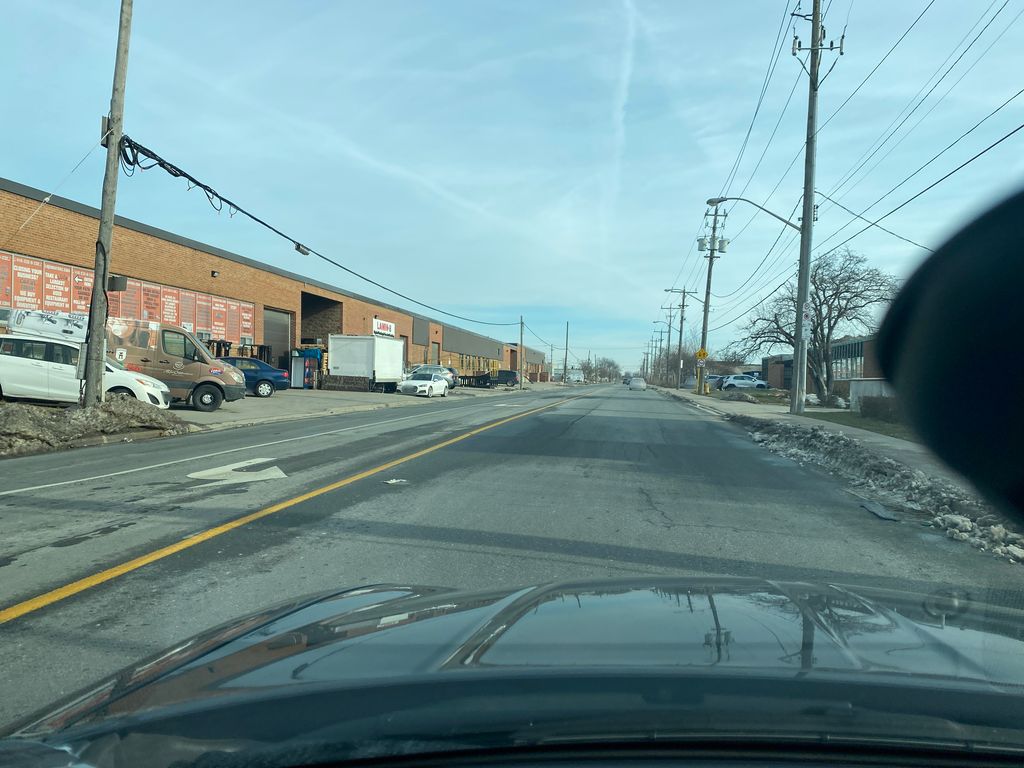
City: toronto